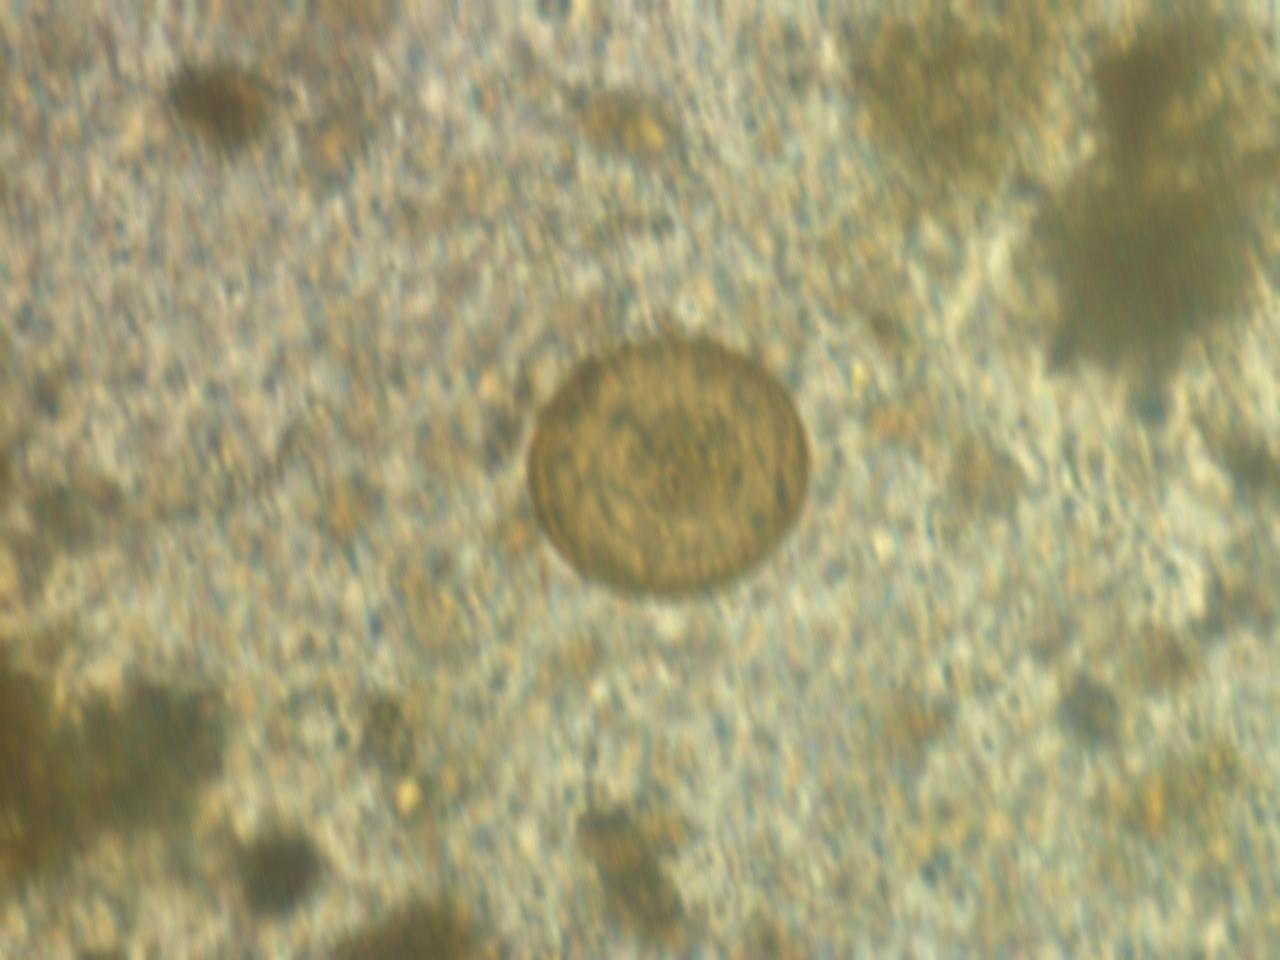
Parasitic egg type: Hymenolepis diminuta